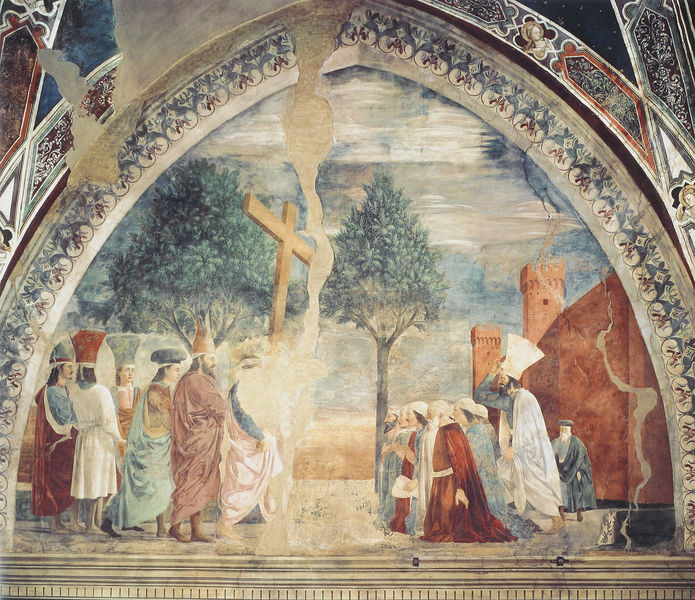
Titel: Ausmalung der Chorkapelle von S. Francesco in Arezzo
Künstler: Bicci di Lorenzo
Standort: Arezzo, S. Francesco, Chorkapelle (EU - I - Toskana)
Schlagwörter: baum, mann, bäume, grün, menschen, stadt, hut, gebäude, stehen, kirche, turm, mauer, kreuz, türme, anklage, prister, spitzbogen, jesus, christlich, knieend, priester, stadtmauer, fresko, kirchlich, jerusalem, einzug, religios, wandmaelrei, hoheprister